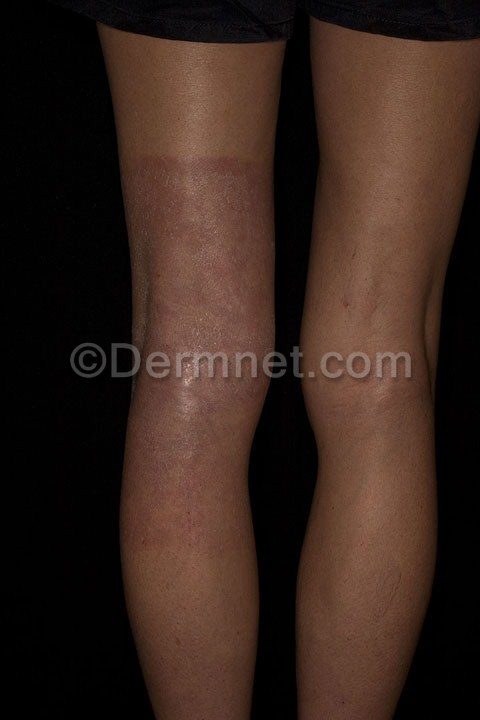
Disease: Poison Ivy Photos and other Contact Dermatitis